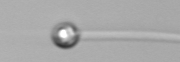
Label: flagellate